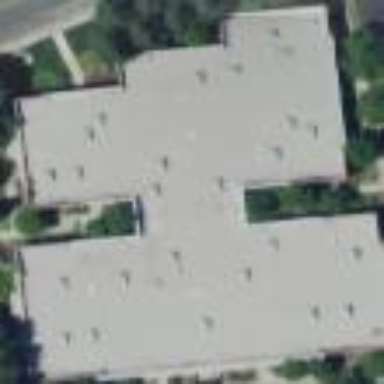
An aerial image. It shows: Office building.